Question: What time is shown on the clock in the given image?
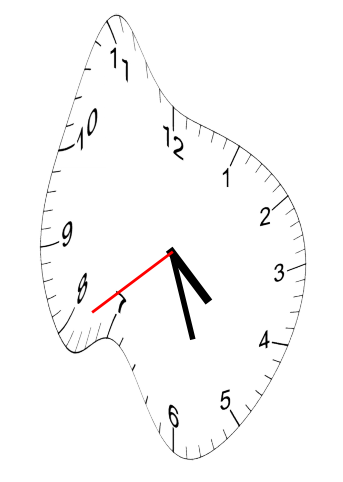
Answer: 04:26:39